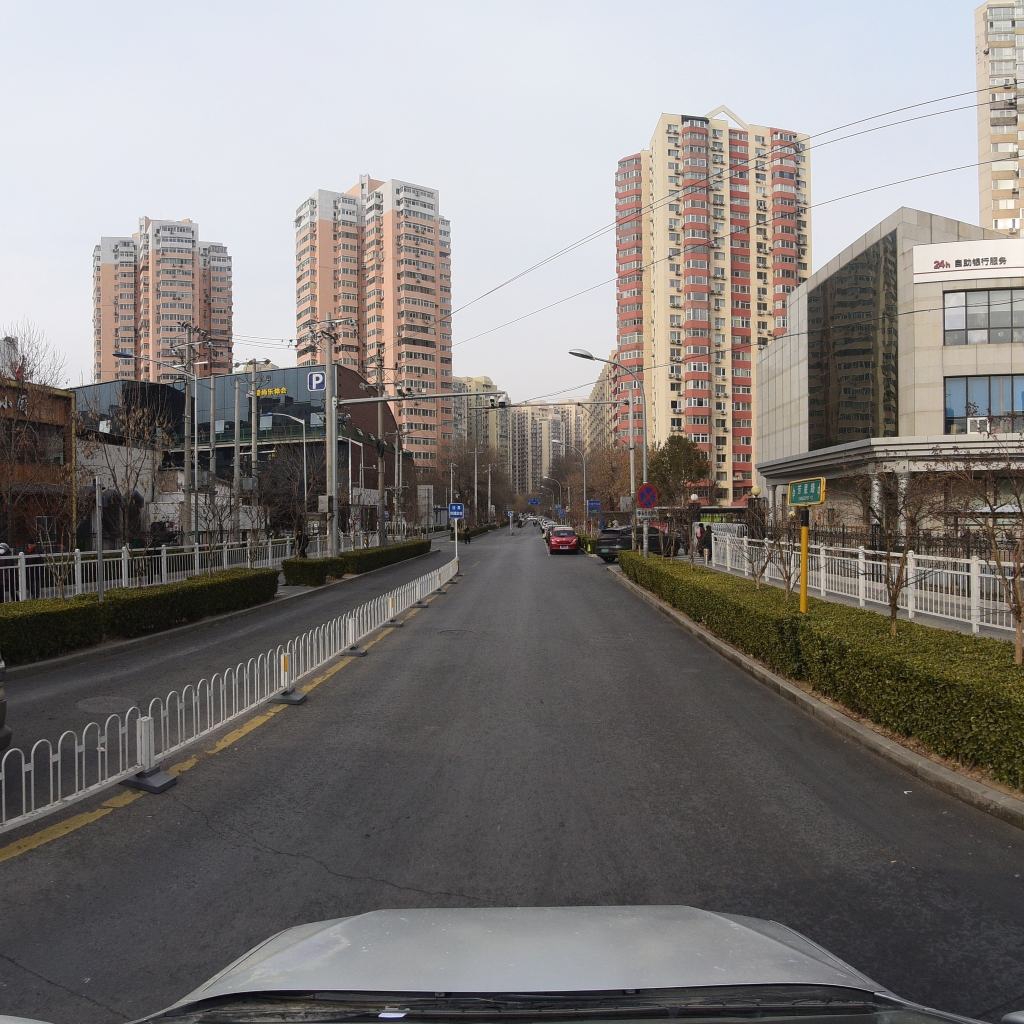
Region: Fengtai
Road damage annotations: transverse crack, manhole cover, manhole cover, transverse crack, transverse crack